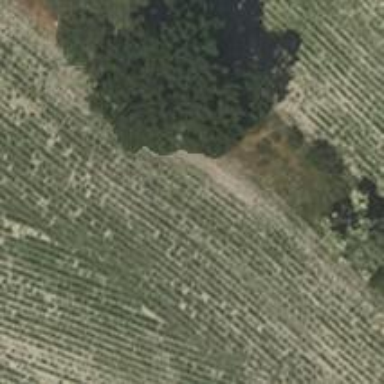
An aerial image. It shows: Row of deciduous broadleaved trees.